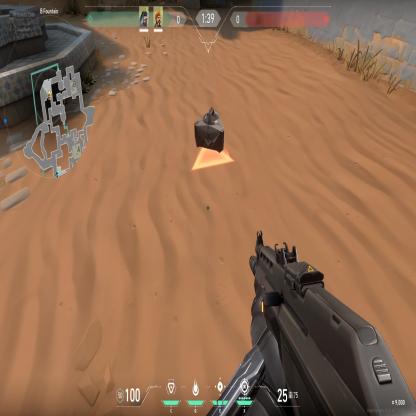
Label: dropped spike